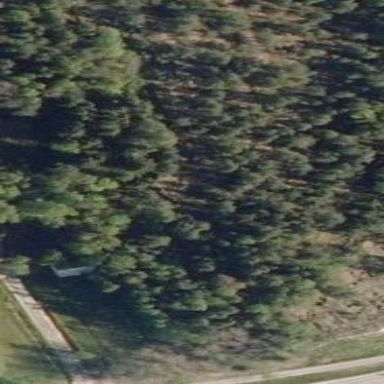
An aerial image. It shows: Mixed leaf-type forest area.